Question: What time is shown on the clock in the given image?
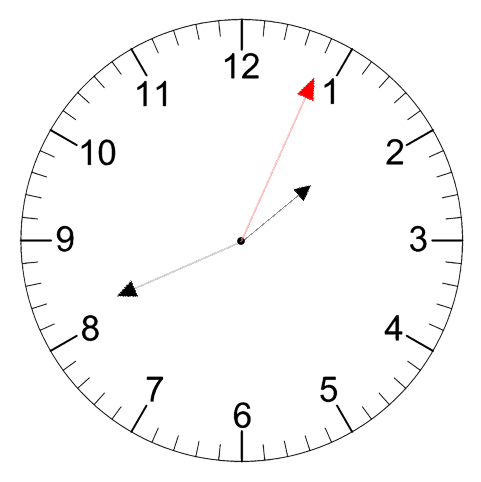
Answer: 01:41:04